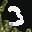
Label: 3